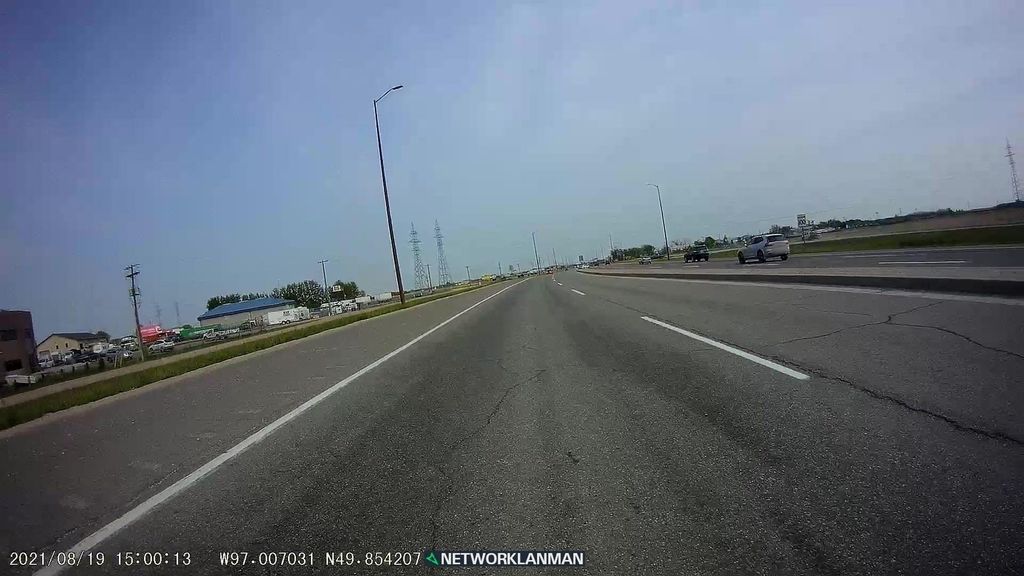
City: winnipeg